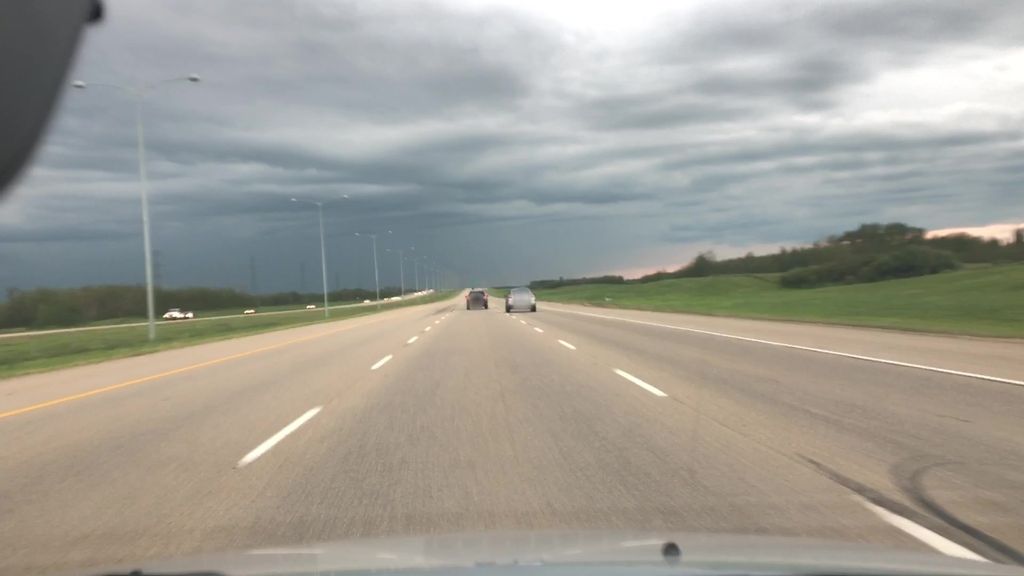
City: edmonton